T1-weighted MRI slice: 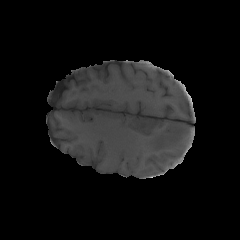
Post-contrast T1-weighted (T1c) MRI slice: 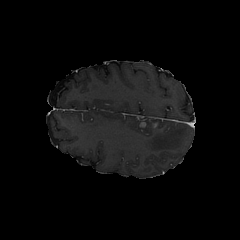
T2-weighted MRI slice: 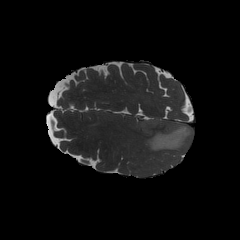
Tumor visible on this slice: yes